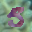
Label: 5